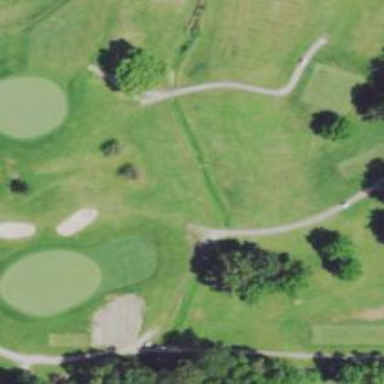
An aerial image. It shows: Path used for both walking and golf.